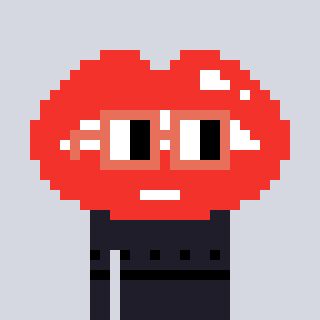
a pixel art character with square orange glasses, a lips-shaped head and a grayscale-colored body on a cool background